Question: I have a situation where I need to display more than one sections in a grouped table. Each section has three content rows and I need a '"View More"' row. The content row will open a detail view, where as "view more" will open a tableview with status messages. Need some help with
1. The prototype cell is set to have the image and the labels. So I am not sure how to add the "View More" Row in the end.
2. Am I right in using dynamic prototypes ( I have it working pretty much) or is static cells the right choice?

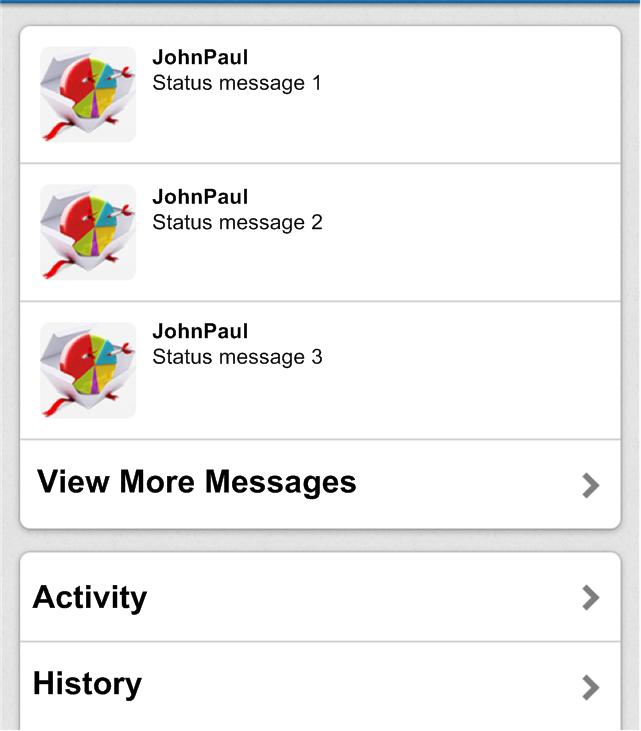
Answer: > The prototype cell is set to have the image and the labels. So I am not sure how to add the "View More" Row in the end.
You are not limited to a single prototype cell per table. Add a custom cell for the "View More" cell, then add some code to your 'tableView:cellForRowAtIndexPath:' method to pick the "main" prototype for the top cells, and the "view more" prototype for the last cell.
'''
-(UITableViewCell *)tableView: (UITableView *)tableView cellForRowAtIndexPath: (NSIndexPath *)indexPath {
UITableViewCell *cell;
if (indexPath.row != [self numberOfRowsInSection:indexPath.section]-1) {
cell = [tableView dequeueReusableCellWithIdentifier:@"mainPrototype"];
...
} else {
cell = [tableView dequeueReusableCellWithIdentifier:@"viewMorePrototype"];
...
}
return cell;
}
'''
> Am I right in using dynamic prototypes ( I have it working pretty much) or is static cells the right choice?
Yes, this is the right choice.